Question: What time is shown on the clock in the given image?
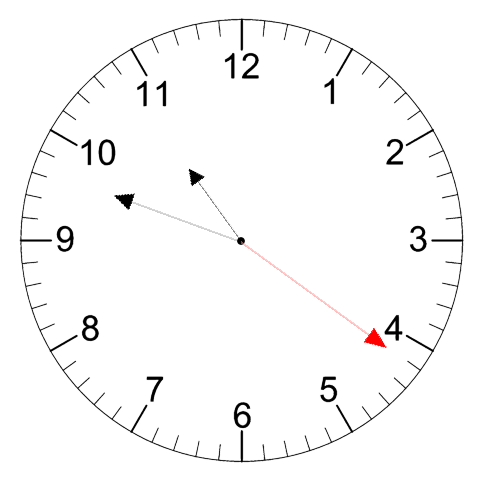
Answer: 10:48:21